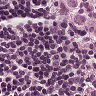
Metastatic tissue present: yes